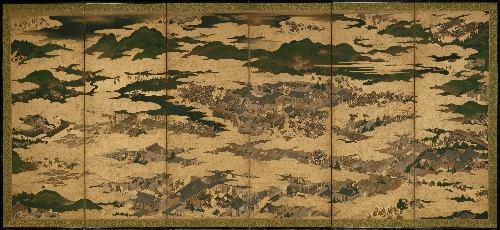
Title: 保元平治合戦図屏風|The Rebellions of the Hōgen and Heiji Eras
Date: 17th century
Object type: Screens
Classification: Paintings
Medium: Pair of six-panel folding screens; ink, color, gold, and gold leaf on paper
Culture: Japan
Period: Edo period (1615–1868)
Dimensions: Image (each screen): 60 15/16 in. × 11 ft. 8 in. (154.8 × 355.6 cm)
Department: Asian Art
Credit line: Rogers Fund, 1957
Accession year: 1957
Repository: Metropolitan Museum of Art, New York, NY
Tags: Battles|Horses|Buildings|Men